Question: I have a very simple application on Google Play called "Drinkly". Before reading further, please check app's screenshots on <URL>.
You can see that the notification icon is perfectly displayed on both screenshots.
And now suddenly this is how it's displayed:

And I have no idea why. I don't know what I changed, what I screwed up to make it this way. And I have no idea how to fix is so it can be displayed normally again.
I've been simply using ic_launcher icon to display it all the time like this:
'''
.setSmallIcon(R.drawable.ic_launcher)
'''
and it always worked and displayed the icon perfectly. But now suddenly it doesn't work anymore. I have no idea how to fix it.
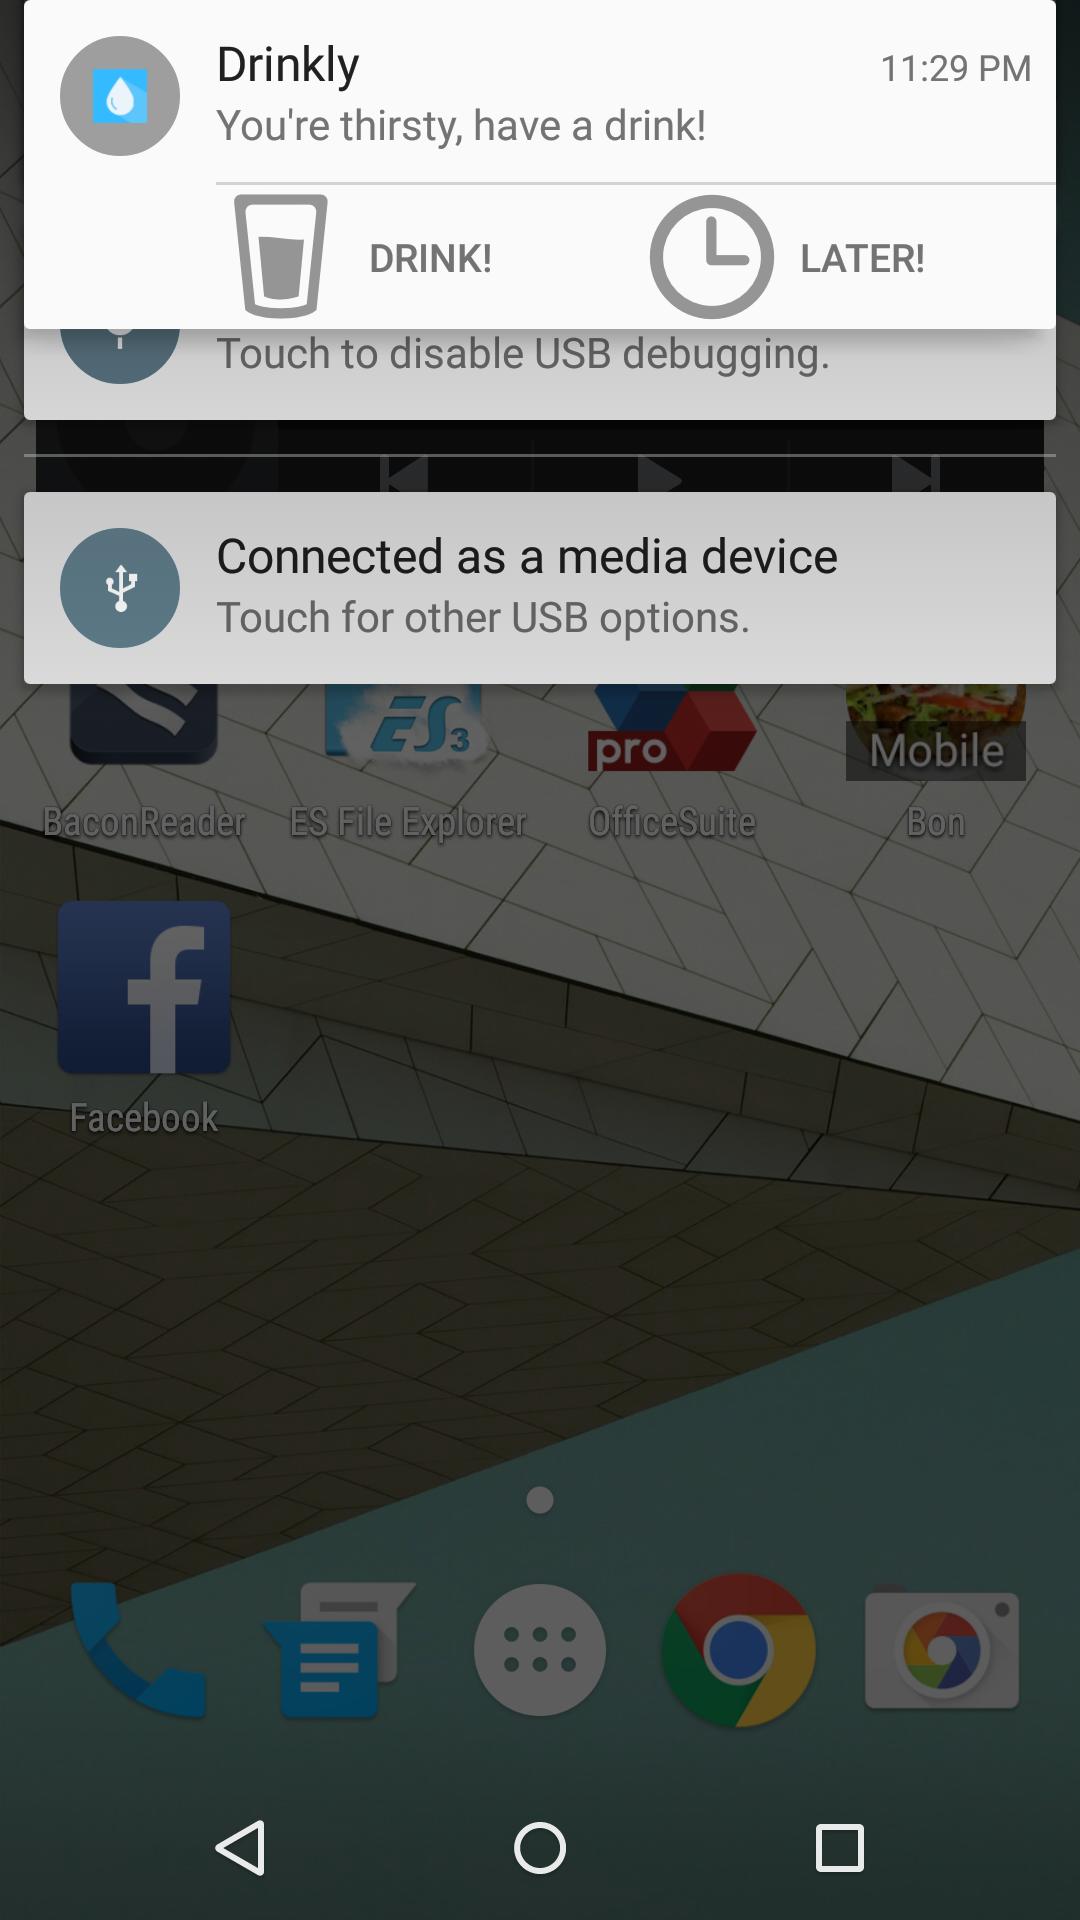
Answer: Solved my problem by seperately setting small and large icon.
'''
.setSmallIcon(R.drawable.smallicon)
.setLargeIcon(BitmapFactory.decodeResource(context.getResources(), R.drawable.ic_launcher))
'''